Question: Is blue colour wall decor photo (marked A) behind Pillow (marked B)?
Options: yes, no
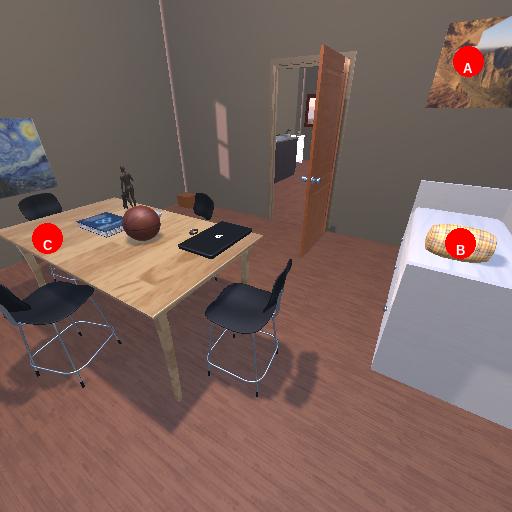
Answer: yes